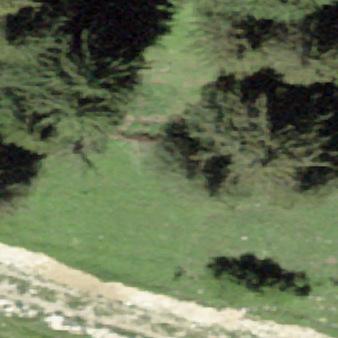
Label: other